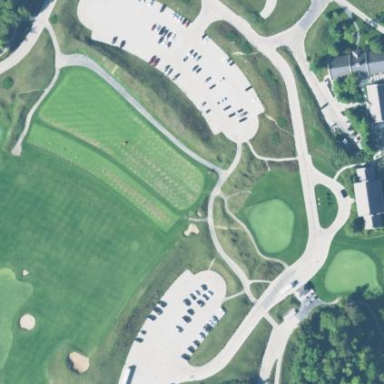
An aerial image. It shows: Golf tee area with grass surface.